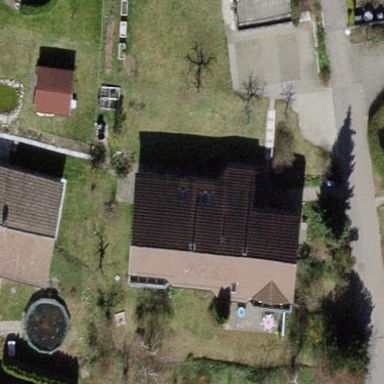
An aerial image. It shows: Detached building.